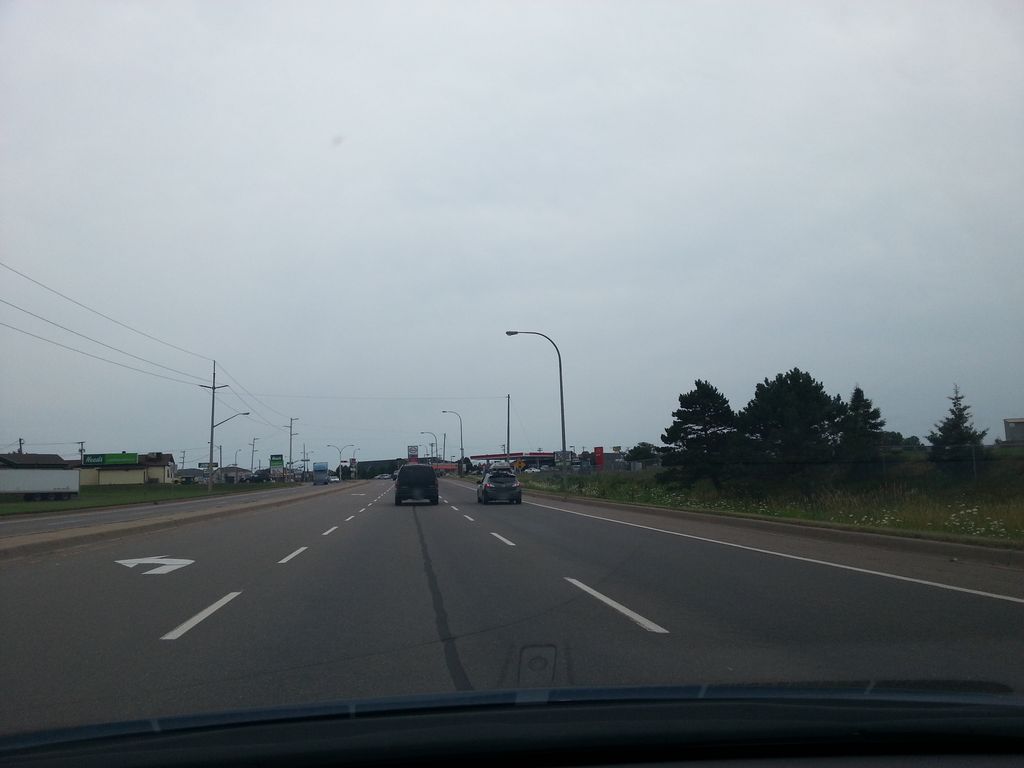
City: charlottetown